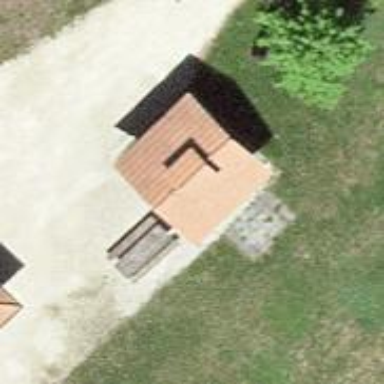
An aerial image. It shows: Picnic table located in leisure land area.